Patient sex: F
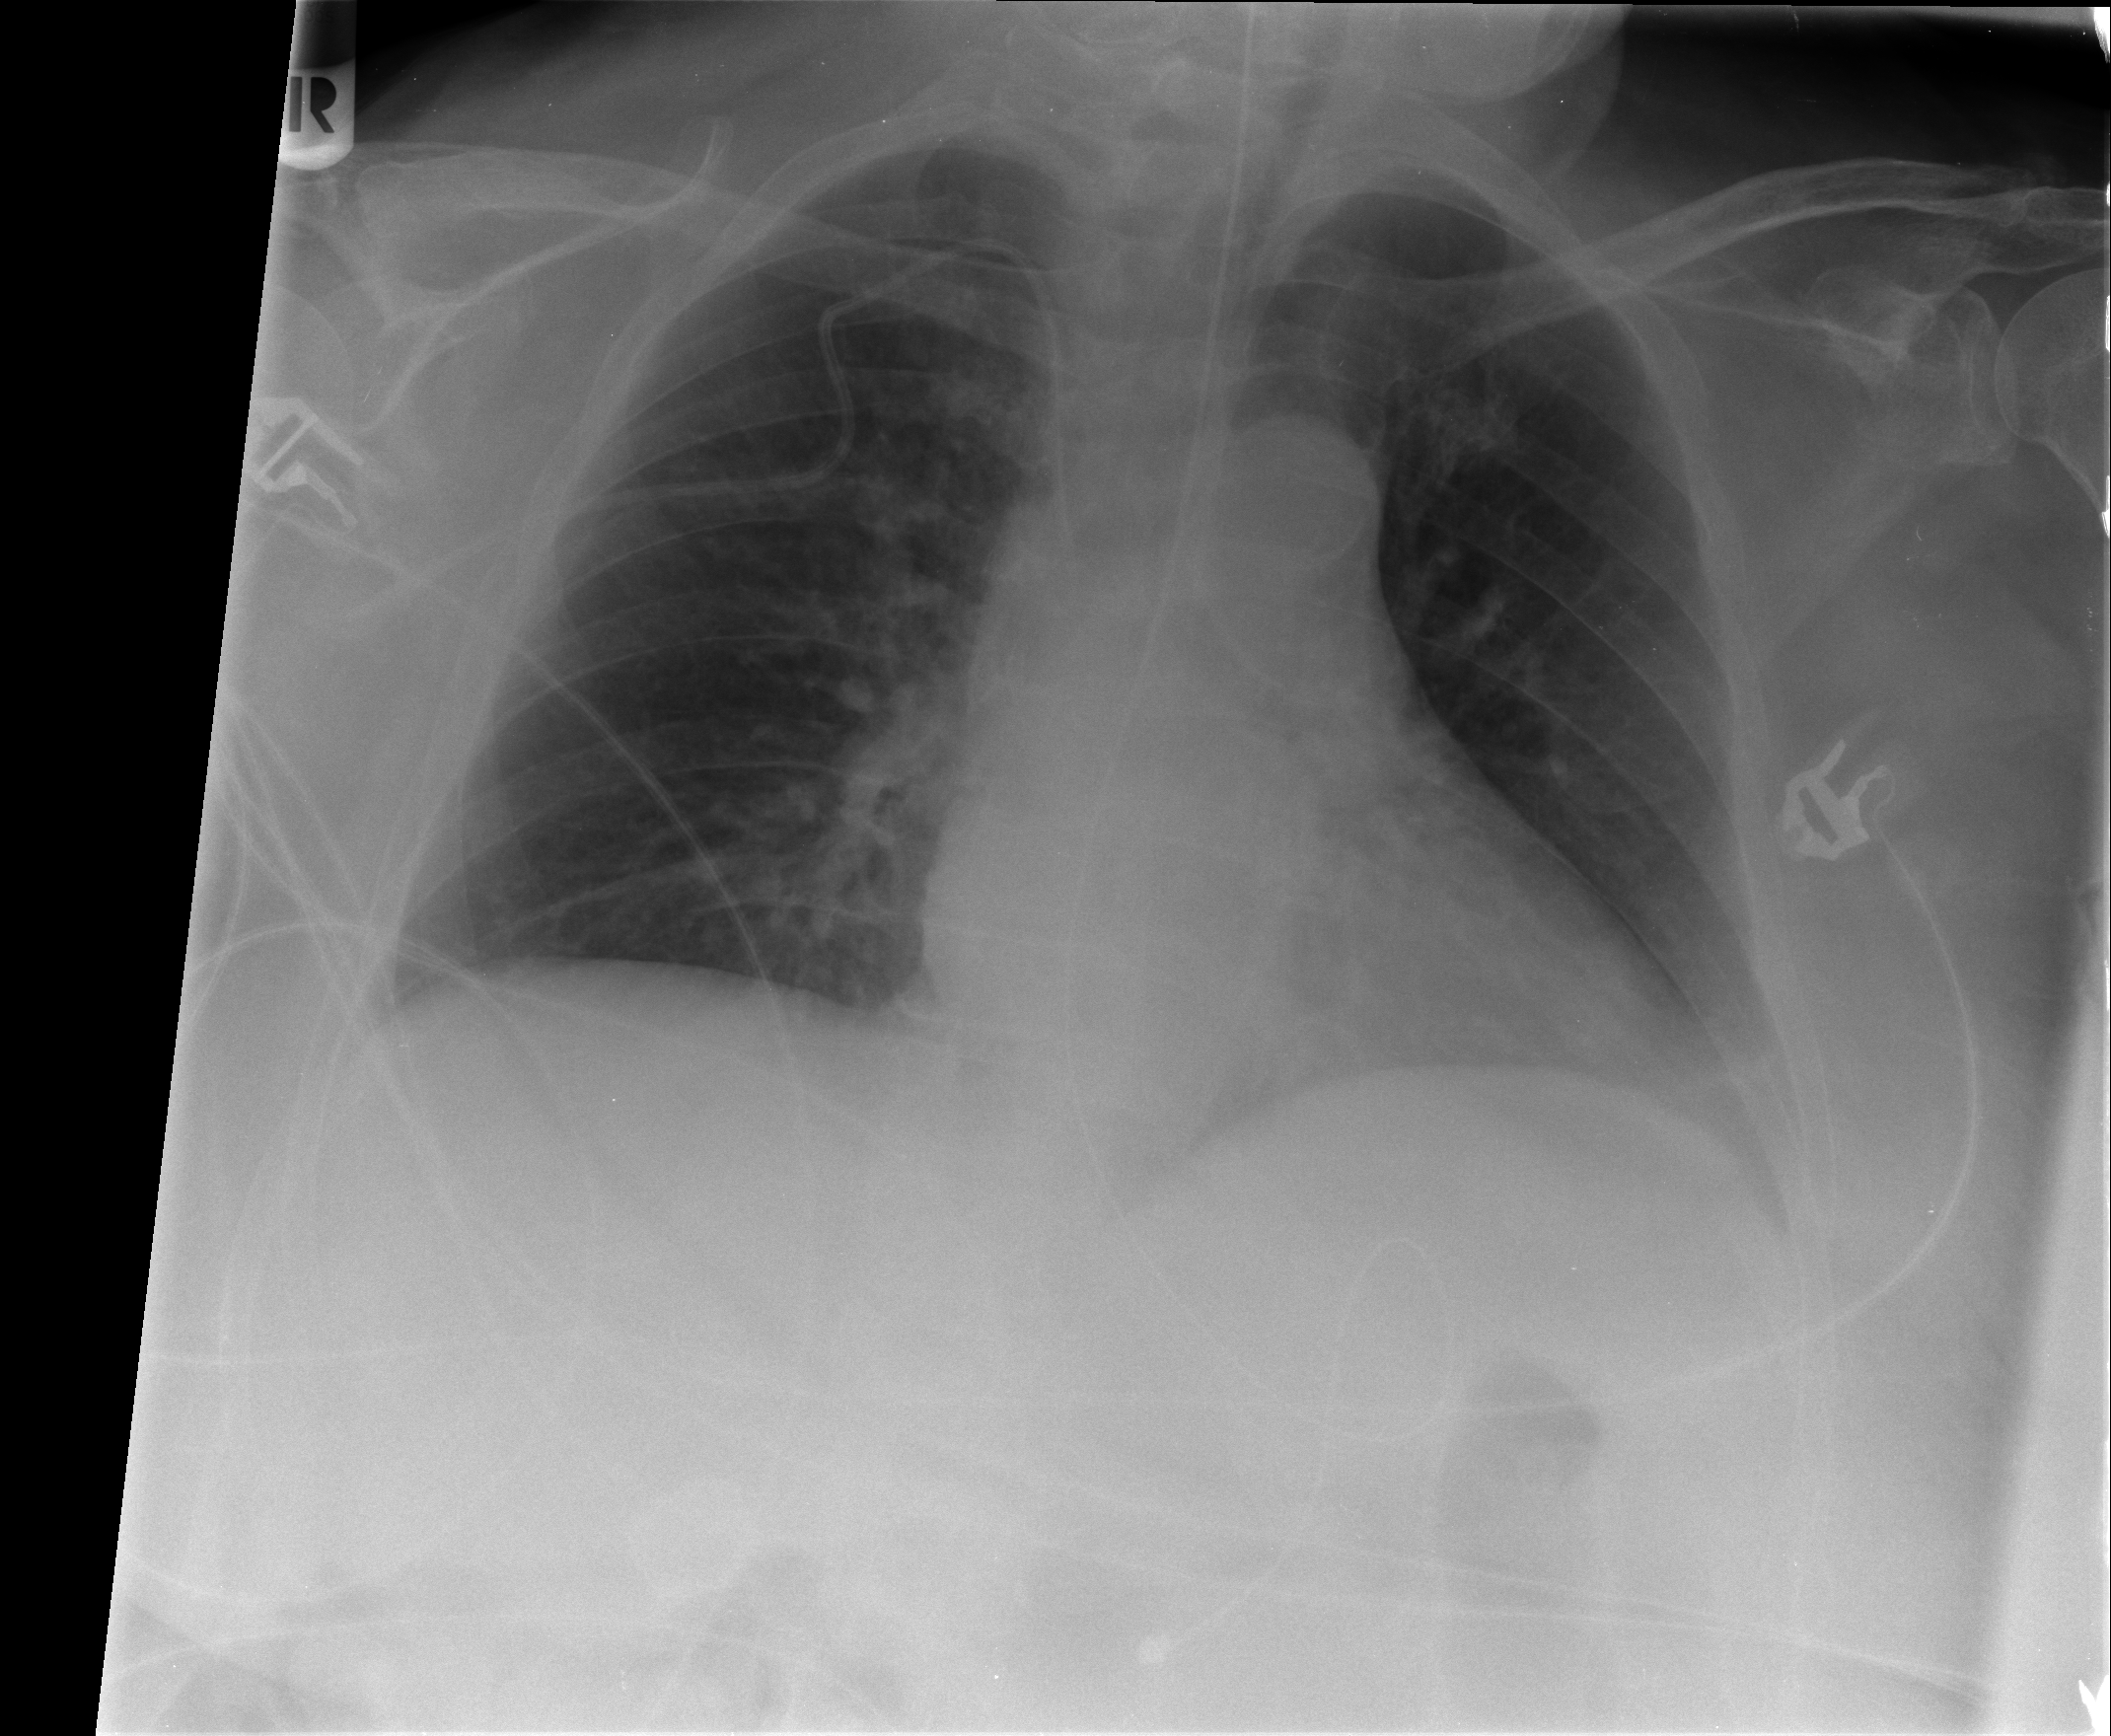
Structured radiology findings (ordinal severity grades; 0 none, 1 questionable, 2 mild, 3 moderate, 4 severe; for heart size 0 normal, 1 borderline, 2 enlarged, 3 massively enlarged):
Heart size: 0
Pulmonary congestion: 1
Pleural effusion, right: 0
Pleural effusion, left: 0
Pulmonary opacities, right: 0
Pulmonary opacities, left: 0
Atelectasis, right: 0
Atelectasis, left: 0